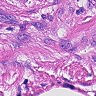
Metastatic tissue present: yes